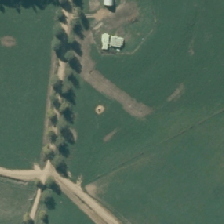
Land cover: shortrotation_cropland